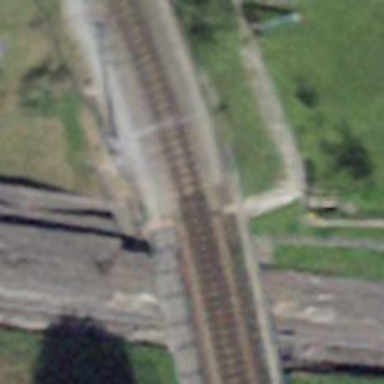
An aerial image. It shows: Narrow-gauge railway bridge with electrified contact line.